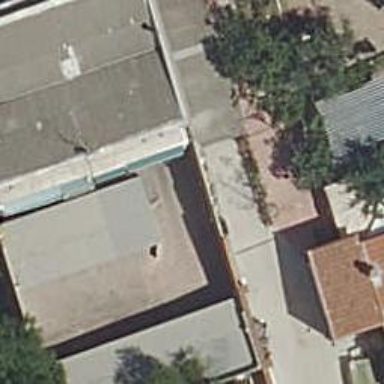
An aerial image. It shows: View of roof of building.